Question: I am trying to have a ray be traced from a mouse click on the screen into 3D space. From what I understand, the default position and orientation looks like this:

from this code:
'''
GLint viewport[4];
GLdouble modelview[16];
GLdouble projection[16];
GLfloat winX, winY;
GLdouble near_x, near_y, near_z;
GLdouble far_x, far_y, far_z;
glGetDoublev( GL_MODELVIEW_MATRIX, modelview );
glGetDoublev( GL_PROJECTION_MATRIX, projection );
glGetIntegerv( GL_VIEWPORT, viewport );
winX = (float)mouse_x;
winY = (float)viewport[3] - (float)mouse_y;
gluUnProject(winX, winY, 0.0, modelview, projection, viewport, &near_x, &near_y, &near_z);
gluUnProject(winX, winY, 1.0, modelview, projection, viewport, &far_x, &far_y, &far_z);
'''
My question is how do you change the position and the angle of the near and far planes so that all mouse clicks will appear to be from the camera's position and angle in 3D space?
Specifically, I am looking for a way to position both the projection planes' center at 65deg below the Z axis along the line (0,0,1) -> (0,0,-tan(65deg)) [-tan(65deg) ~= -2.145] with both the near and far planes perpendicular to the view line through those points.
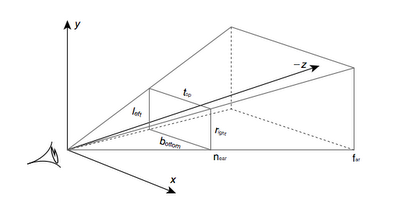
Answer: > My question is how do you change the position and the angle of the near and far planes so that all mouse clicks will appear to be from the camera's position and angle in 3D space?
Feeding the projection and modelview matrices into gluUnProject takes care of that. Specifically you pass the projection and modelview matrix used for rendering into gluUnProject so that the unprojected coordinates match those of the local coordinate system described by those matrices.